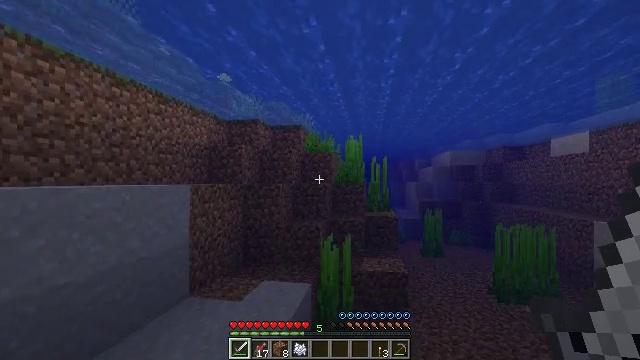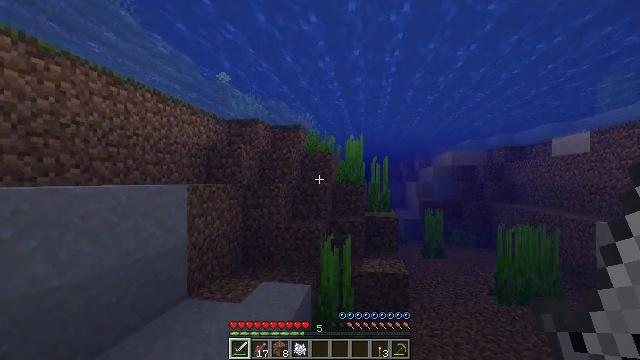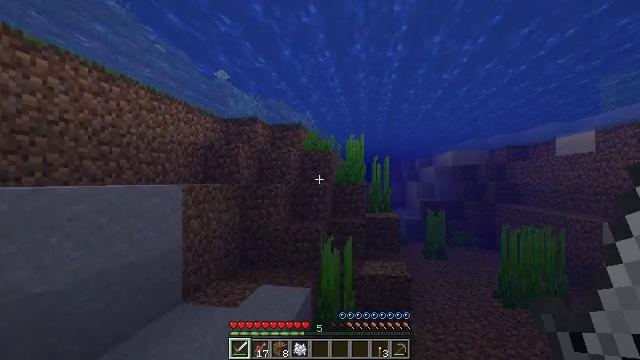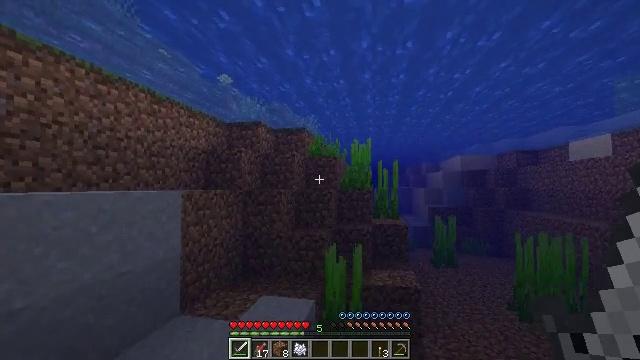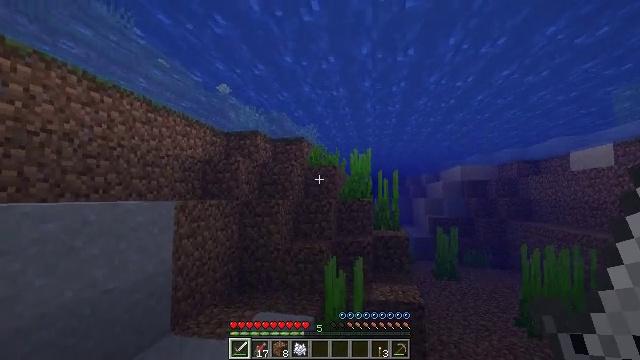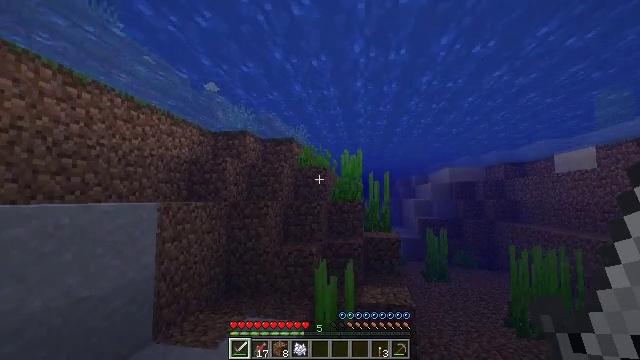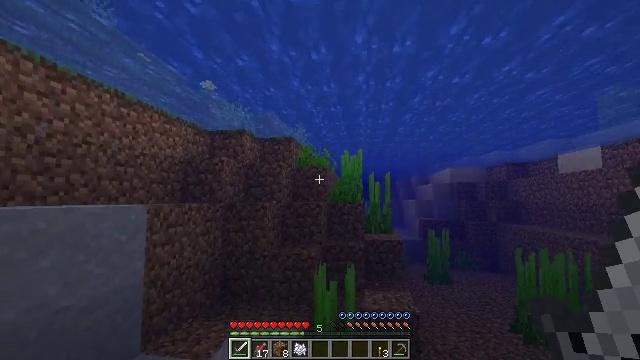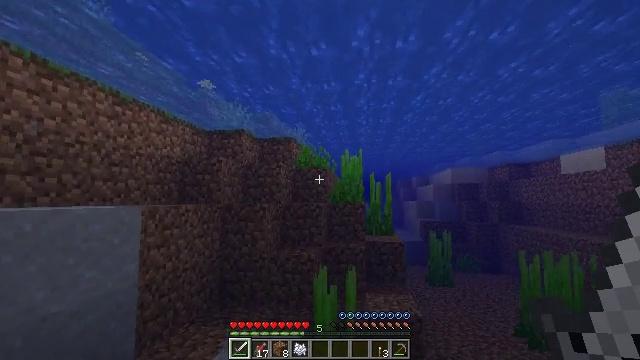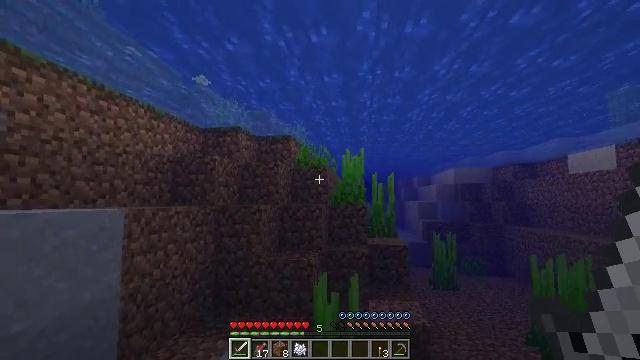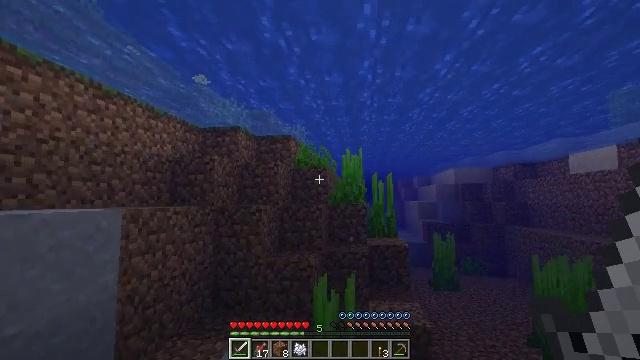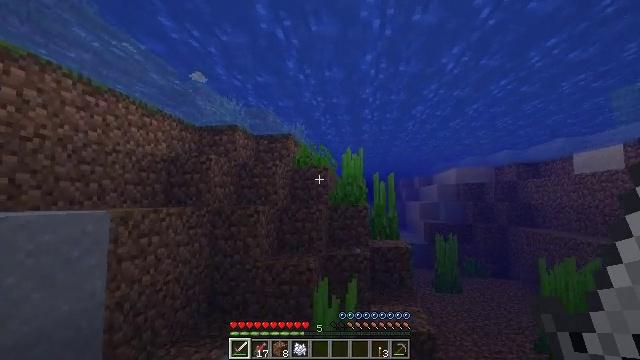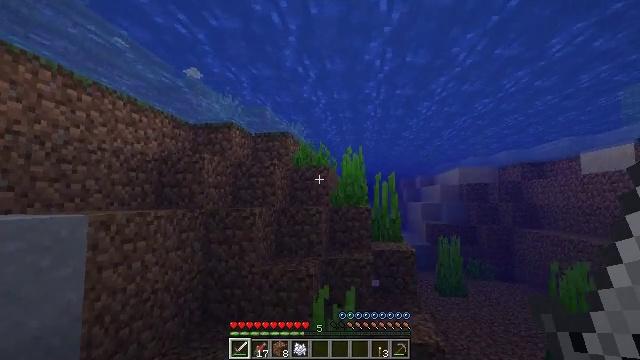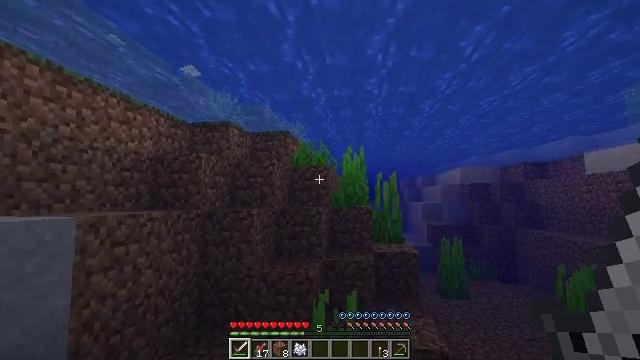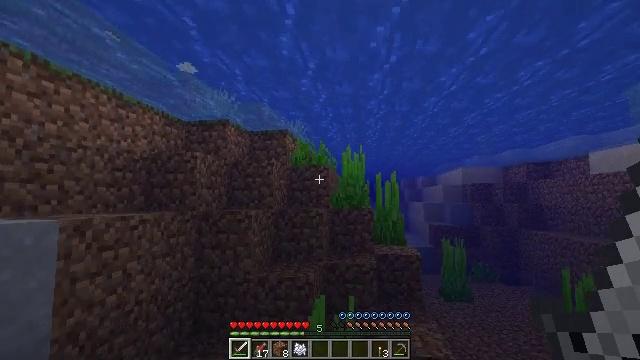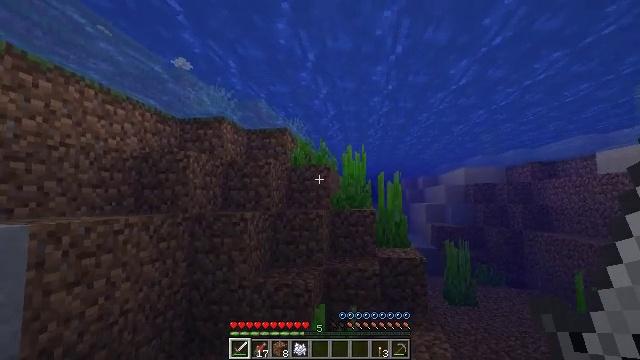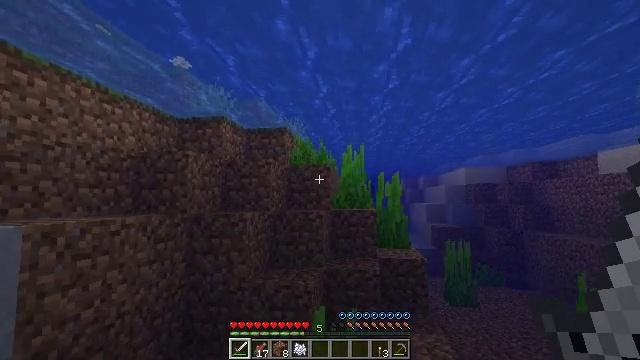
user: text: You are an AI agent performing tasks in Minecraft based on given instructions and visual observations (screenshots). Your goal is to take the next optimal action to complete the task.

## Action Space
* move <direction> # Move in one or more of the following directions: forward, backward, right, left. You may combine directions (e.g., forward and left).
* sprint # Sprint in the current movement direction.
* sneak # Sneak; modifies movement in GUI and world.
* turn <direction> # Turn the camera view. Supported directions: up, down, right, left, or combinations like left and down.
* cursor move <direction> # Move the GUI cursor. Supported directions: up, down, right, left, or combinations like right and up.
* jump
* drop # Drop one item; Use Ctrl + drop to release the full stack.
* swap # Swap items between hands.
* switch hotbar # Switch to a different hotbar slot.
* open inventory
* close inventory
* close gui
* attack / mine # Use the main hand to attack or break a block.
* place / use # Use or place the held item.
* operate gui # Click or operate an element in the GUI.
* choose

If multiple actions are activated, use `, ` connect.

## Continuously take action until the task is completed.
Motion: motion action
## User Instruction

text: Fish and kill the salmon.
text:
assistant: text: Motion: move forward
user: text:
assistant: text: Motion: move forward
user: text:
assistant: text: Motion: move forward, turn left and up
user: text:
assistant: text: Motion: move forward, turn up
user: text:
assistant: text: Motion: move forward, turn right
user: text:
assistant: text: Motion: move forward
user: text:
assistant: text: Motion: move forward
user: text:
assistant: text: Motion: move forward
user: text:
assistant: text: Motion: move forward
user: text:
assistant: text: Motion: move forward
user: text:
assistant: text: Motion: move forward
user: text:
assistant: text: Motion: move forward
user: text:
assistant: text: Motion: move forward
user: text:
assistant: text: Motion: move forward
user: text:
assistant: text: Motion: move forward
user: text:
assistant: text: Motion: move forward
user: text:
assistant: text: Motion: move forward
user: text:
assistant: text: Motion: move forward
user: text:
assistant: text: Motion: move forward
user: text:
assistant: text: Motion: move forward
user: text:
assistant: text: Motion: move forward
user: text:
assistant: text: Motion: move forward
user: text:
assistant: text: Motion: move forward
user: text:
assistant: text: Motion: move forward
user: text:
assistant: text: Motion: move forward
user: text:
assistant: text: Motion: move forward, turn right, jump
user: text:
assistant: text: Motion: move forward, turn right, jump
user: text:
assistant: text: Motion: move forward, jump
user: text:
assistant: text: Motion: move forward, jump
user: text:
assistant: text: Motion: move forward, jump